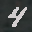
Label: 4